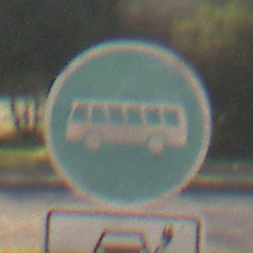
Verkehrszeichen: Busssonderstreifen
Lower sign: MehrspurigeFahrzeugeFrei11
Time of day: SunriseSunset
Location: Outdoor (Nature)
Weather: Clear
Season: NotSpecified
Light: Natural